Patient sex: M
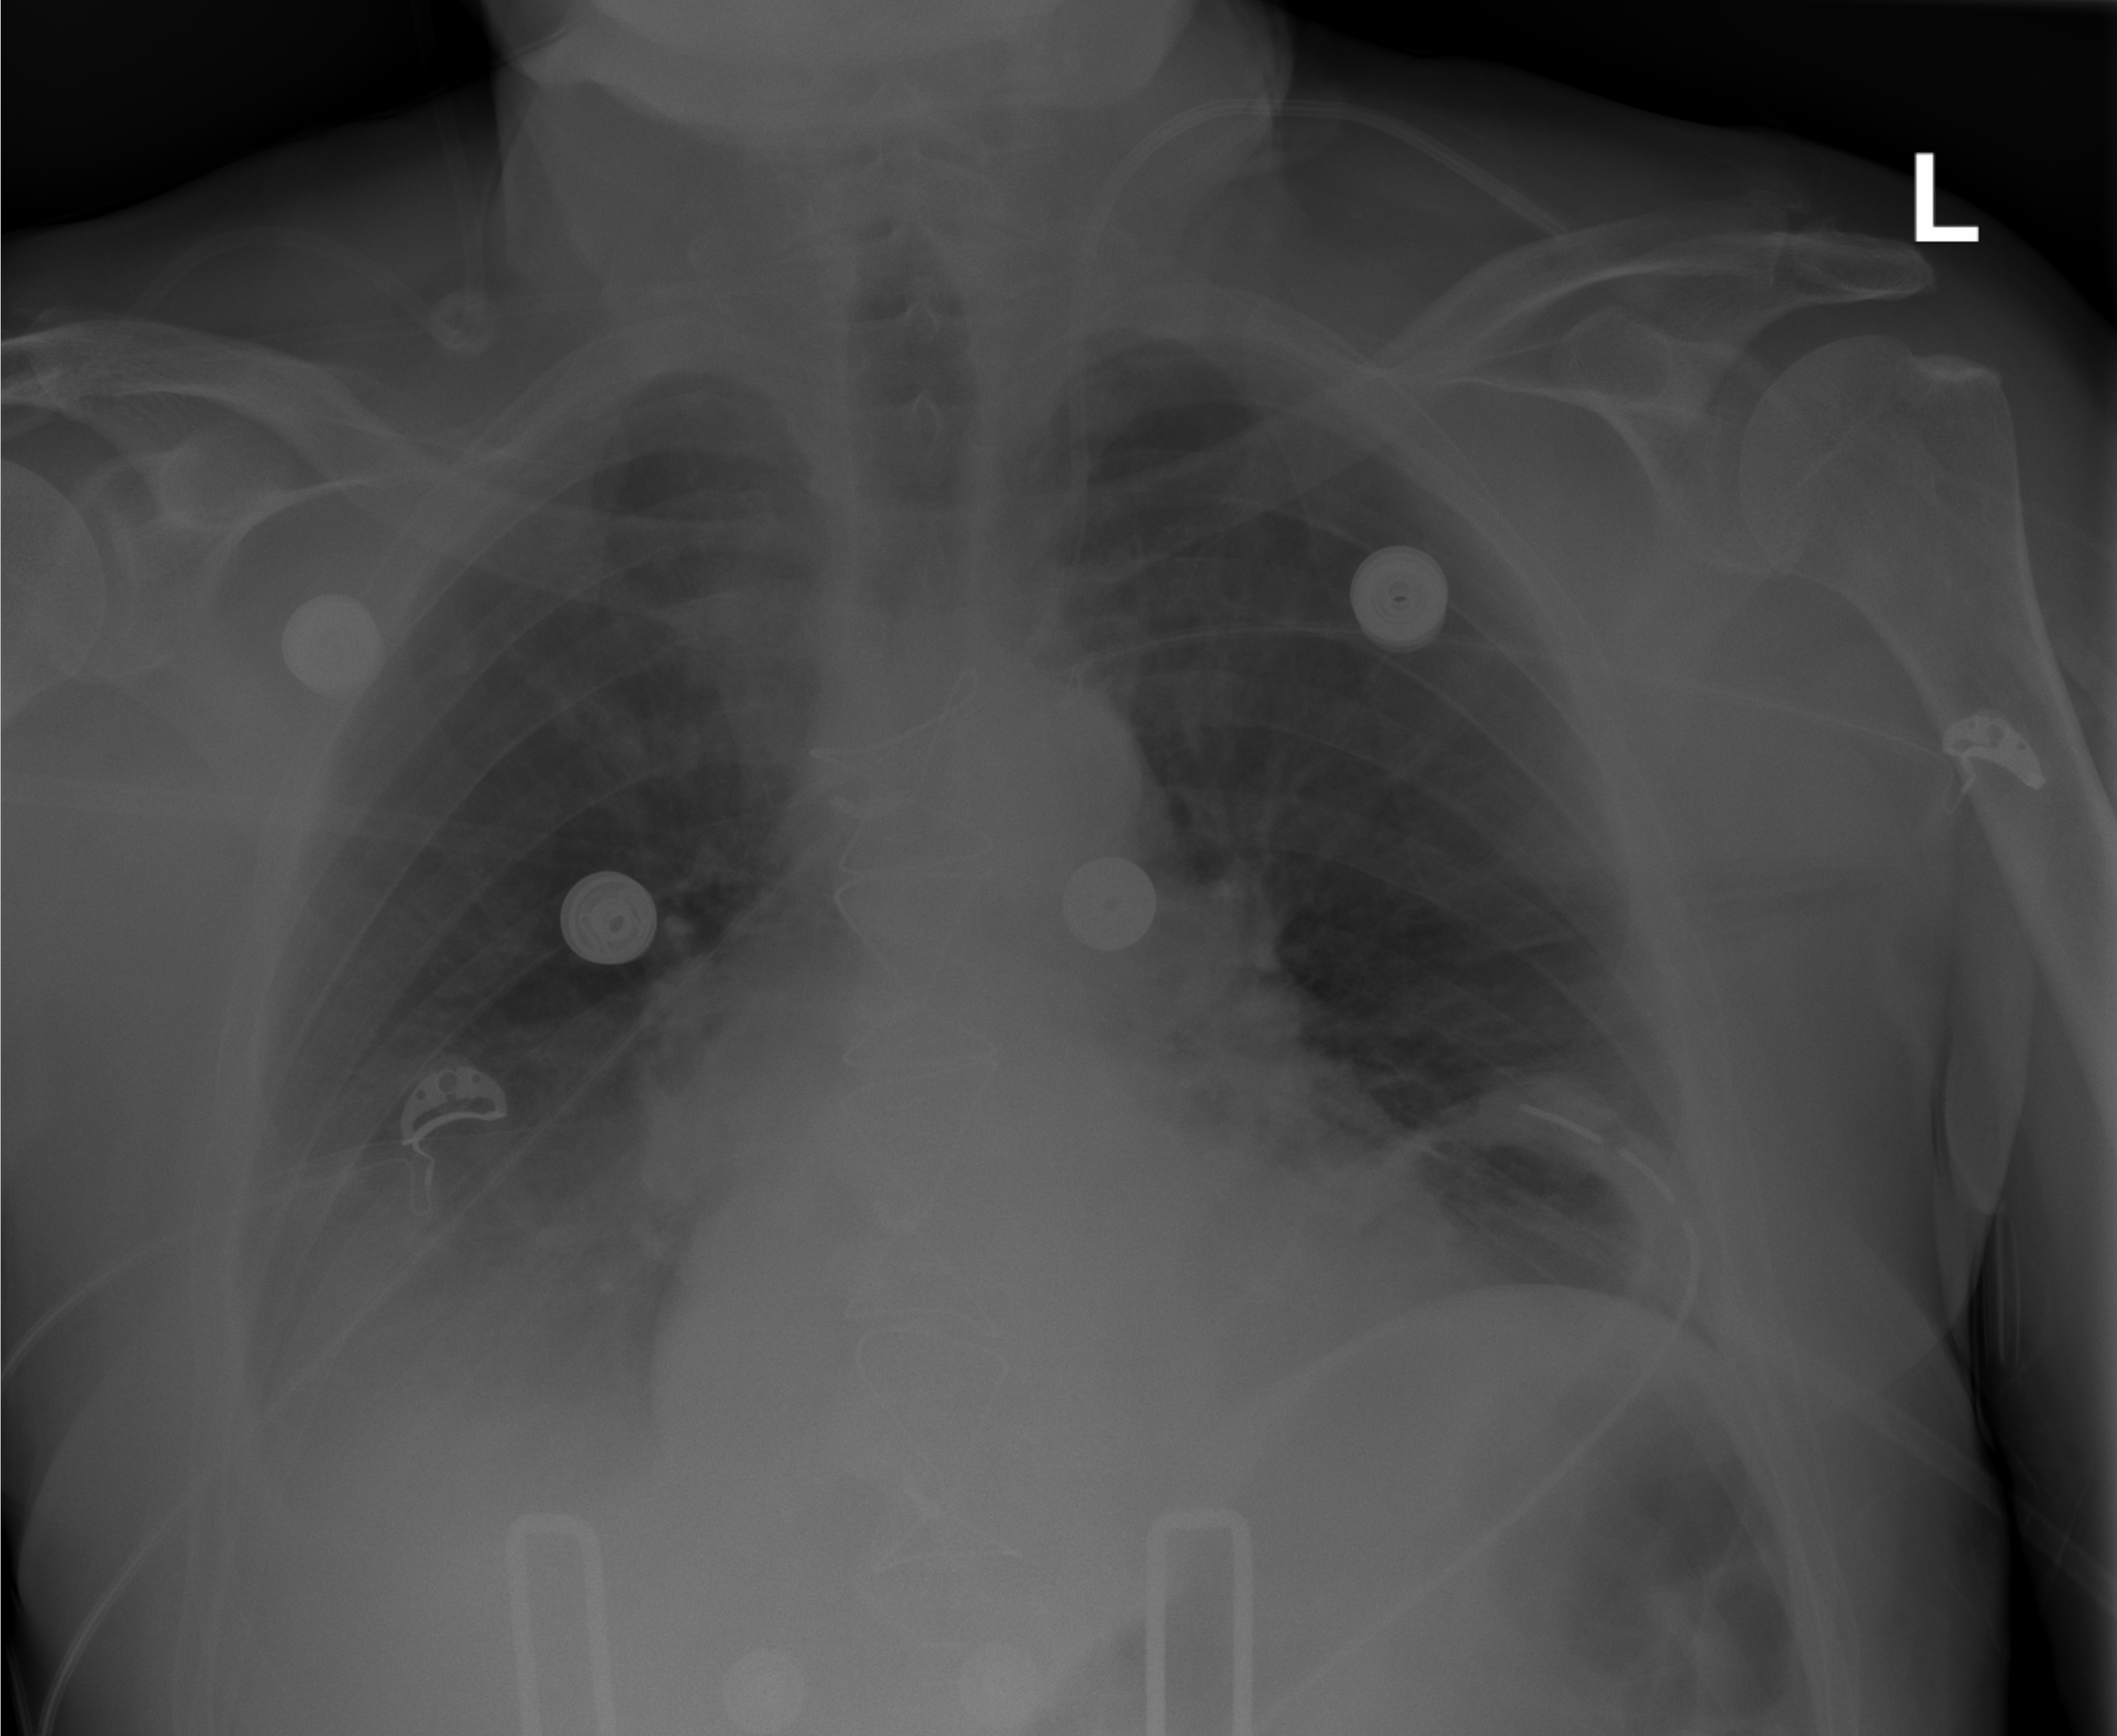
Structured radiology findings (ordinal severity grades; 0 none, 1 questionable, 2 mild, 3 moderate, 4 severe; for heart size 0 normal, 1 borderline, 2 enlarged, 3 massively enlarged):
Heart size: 0
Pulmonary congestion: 0
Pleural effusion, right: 2
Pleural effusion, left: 0
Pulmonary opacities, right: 0
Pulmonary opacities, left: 0
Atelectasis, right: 2
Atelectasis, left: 1